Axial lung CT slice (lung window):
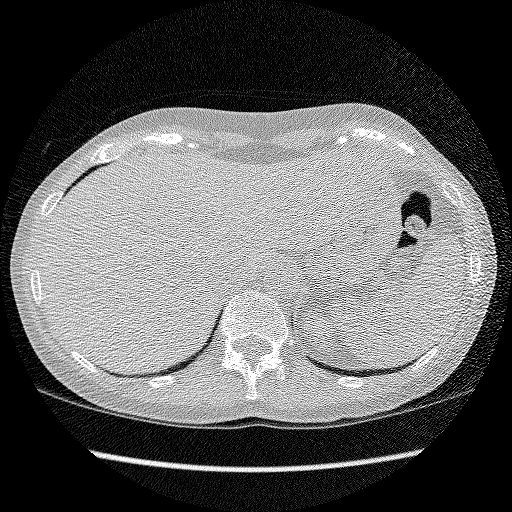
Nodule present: no